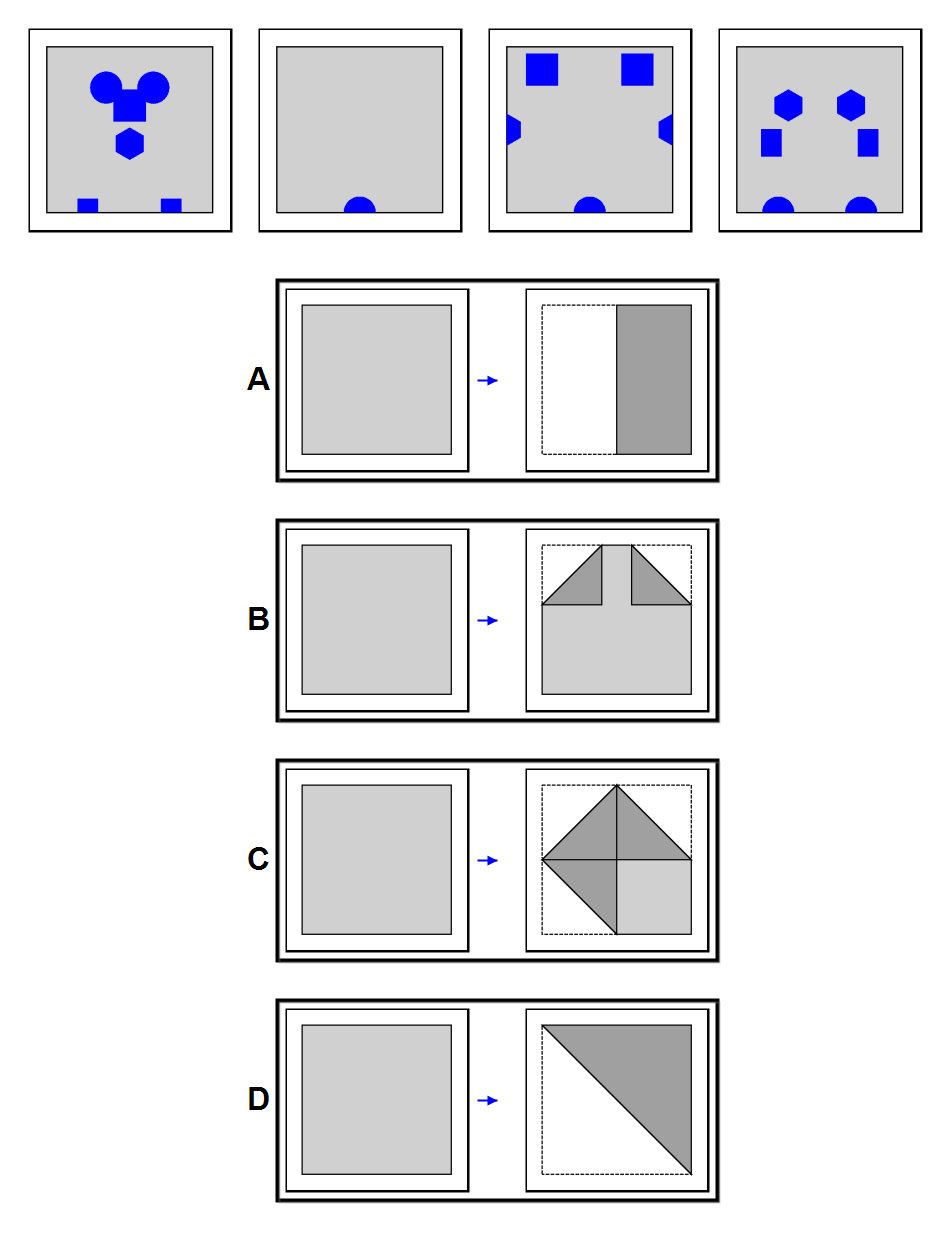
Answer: A